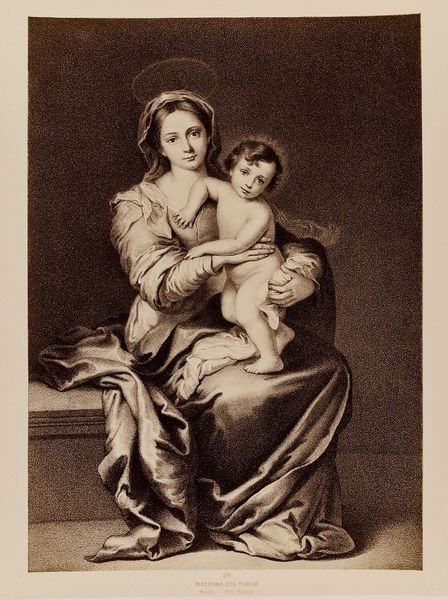
Titel: Madonna col Figlio, Murillo - Pitti, Firenze
Künstler: Giacomo Brogi
Standort: Hamburg
Institution: Museum für Kunst und Gewerbe Hamburg
Schlagwörter: malerei, kind, foto, fotografie, photographie, photo, maria, madonna, jesuskind, albumin, christuskind, bambino, lichtbild, kunstgeschichte, bildwerke, angewandte und bildende kunst, hessische systematik, schwarzweißpositivverfahren, silbersalzverfahren, schwarzweißfotografie, reproduktionsfotografie, kunstreproduktion, reproduktionsphotographie, albuminpapier